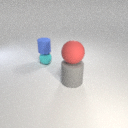
small cyan rubber sphere to the left of large gray rubber cylinder